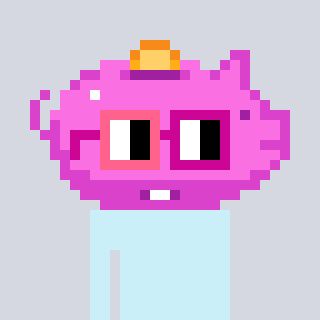
a pixel art character with square pink and red glasses, a piggybank-shaped head and a orange-colored body on a cool background